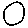
Label: circle